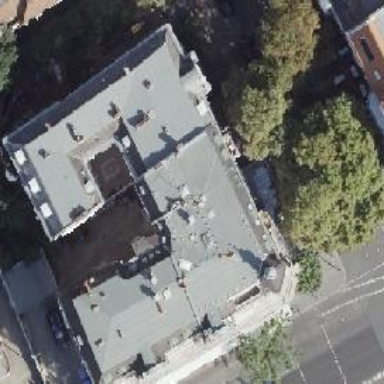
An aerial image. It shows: Restaurant.